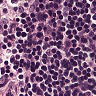
Metastatic tissue present: no